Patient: sex M, age 57
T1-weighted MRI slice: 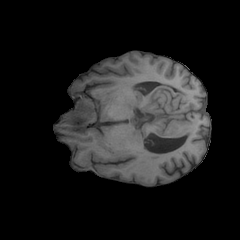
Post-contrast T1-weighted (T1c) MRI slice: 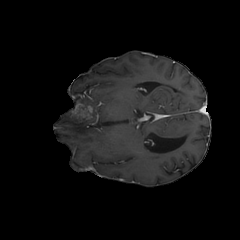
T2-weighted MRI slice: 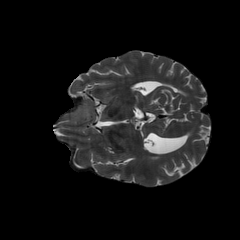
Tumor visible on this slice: yes
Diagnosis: Glioblastoma, IDH-wildtype
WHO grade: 4